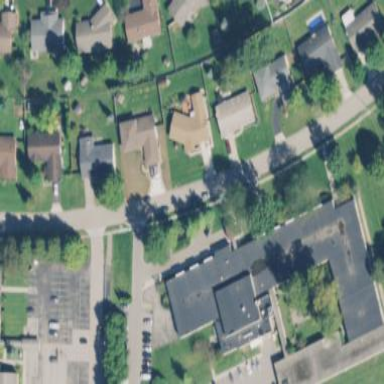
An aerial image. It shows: Nursing home building.